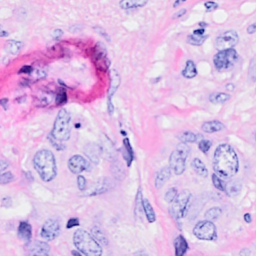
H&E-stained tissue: Breast